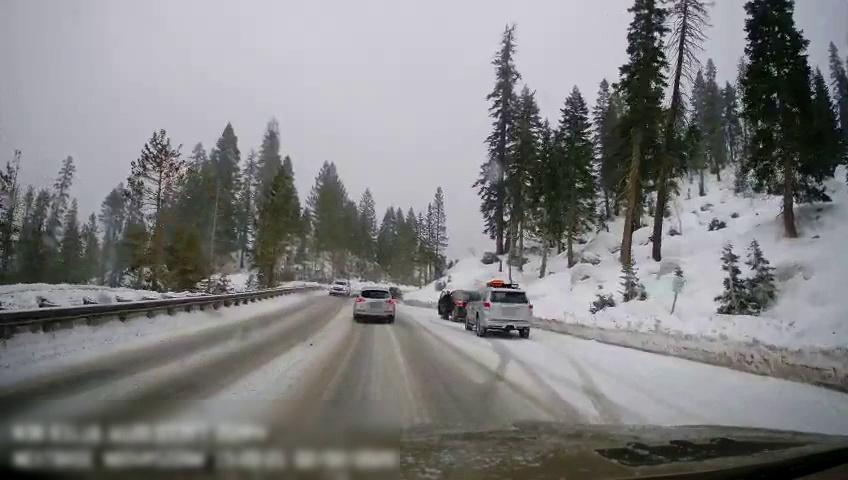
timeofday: Day
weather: Snowy
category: Drivable Space
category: Vehicles | SUV
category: Vehicles | Car
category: Vehicles | SUV
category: Vehicles | SUV
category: Pedestrians
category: Vehicles | SUV